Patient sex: M
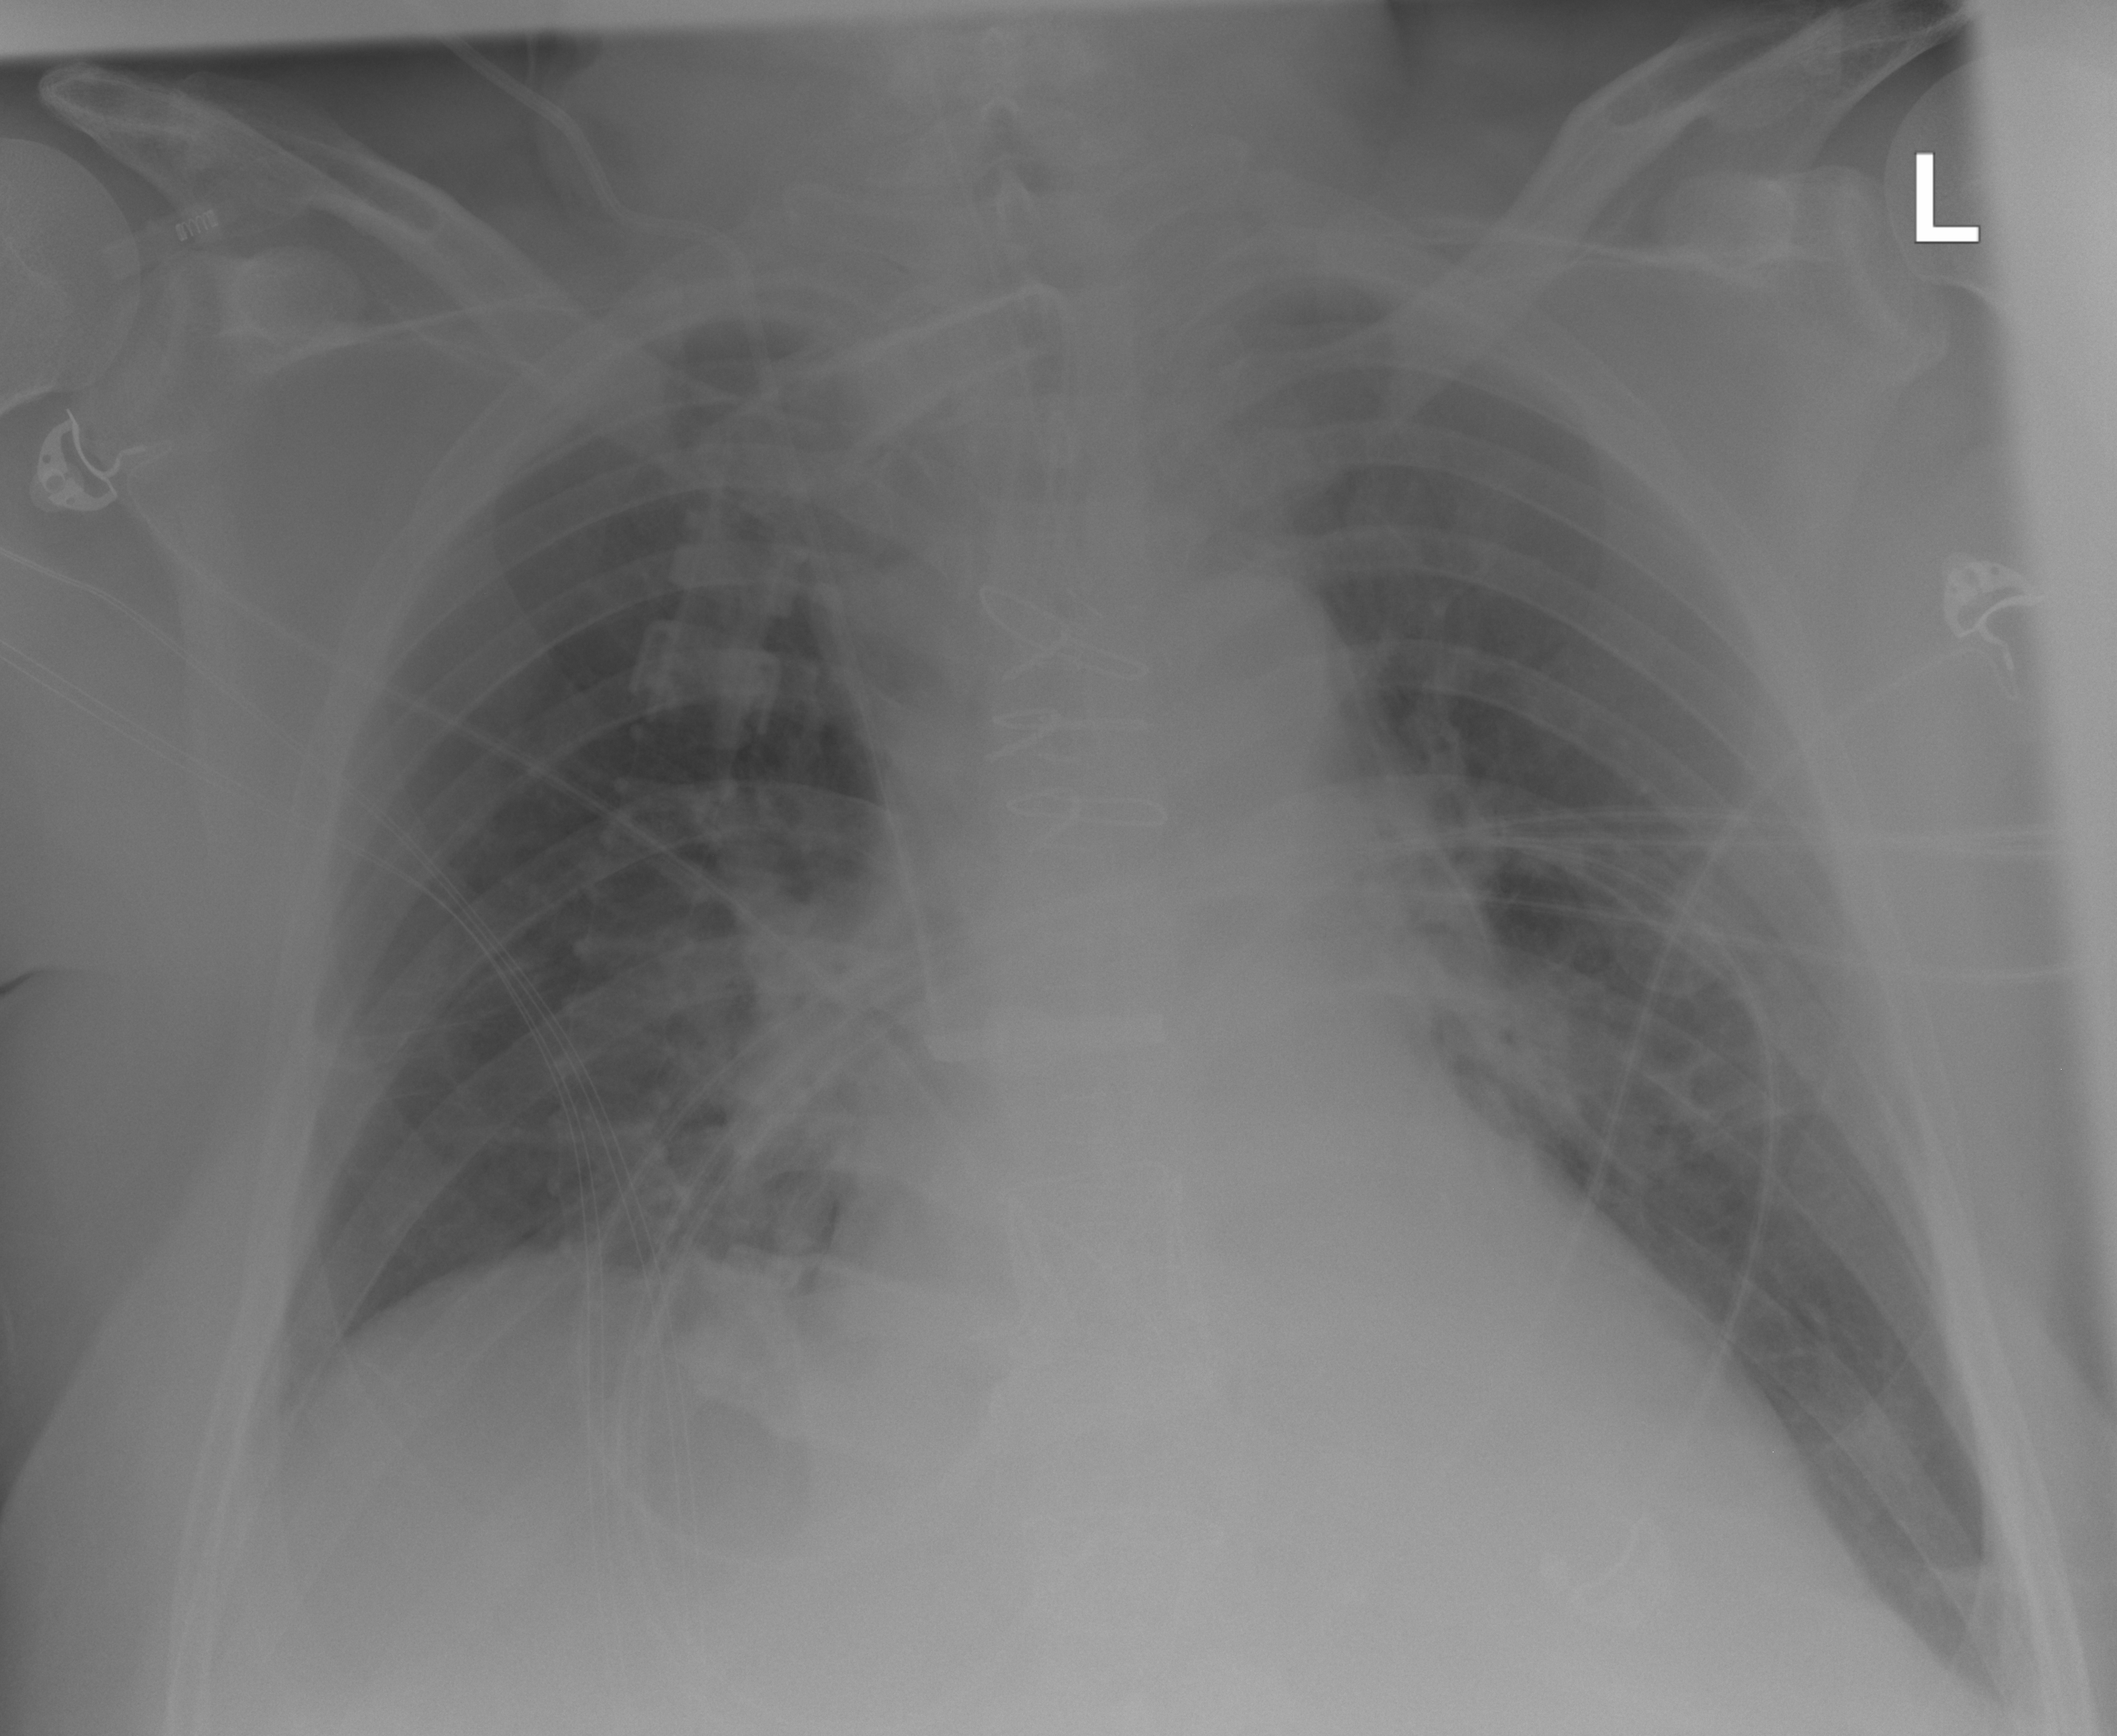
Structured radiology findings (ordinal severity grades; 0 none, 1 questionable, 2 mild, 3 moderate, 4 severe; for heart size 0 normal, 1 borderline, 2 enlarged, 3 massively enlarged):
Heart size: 2
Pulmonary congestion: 2
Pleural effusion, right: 0
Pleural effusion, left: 2
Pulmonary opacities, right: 0
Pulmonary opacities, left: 0
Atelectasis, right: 2
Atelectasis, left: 2